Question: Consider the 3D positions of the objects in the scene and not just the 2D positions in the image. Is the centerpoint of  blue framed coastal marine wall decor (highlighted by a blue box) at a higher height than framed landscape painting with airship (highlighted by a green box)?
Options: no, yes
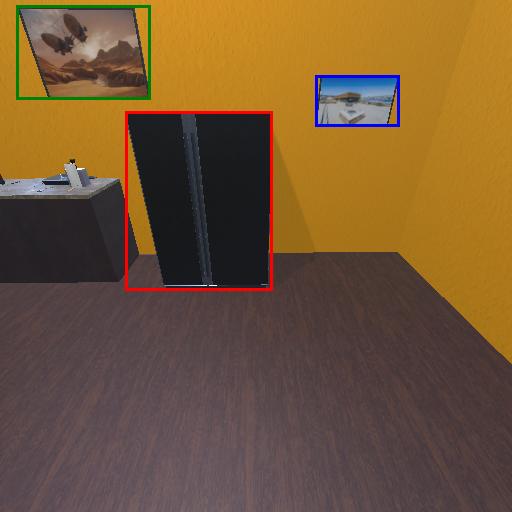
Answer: no